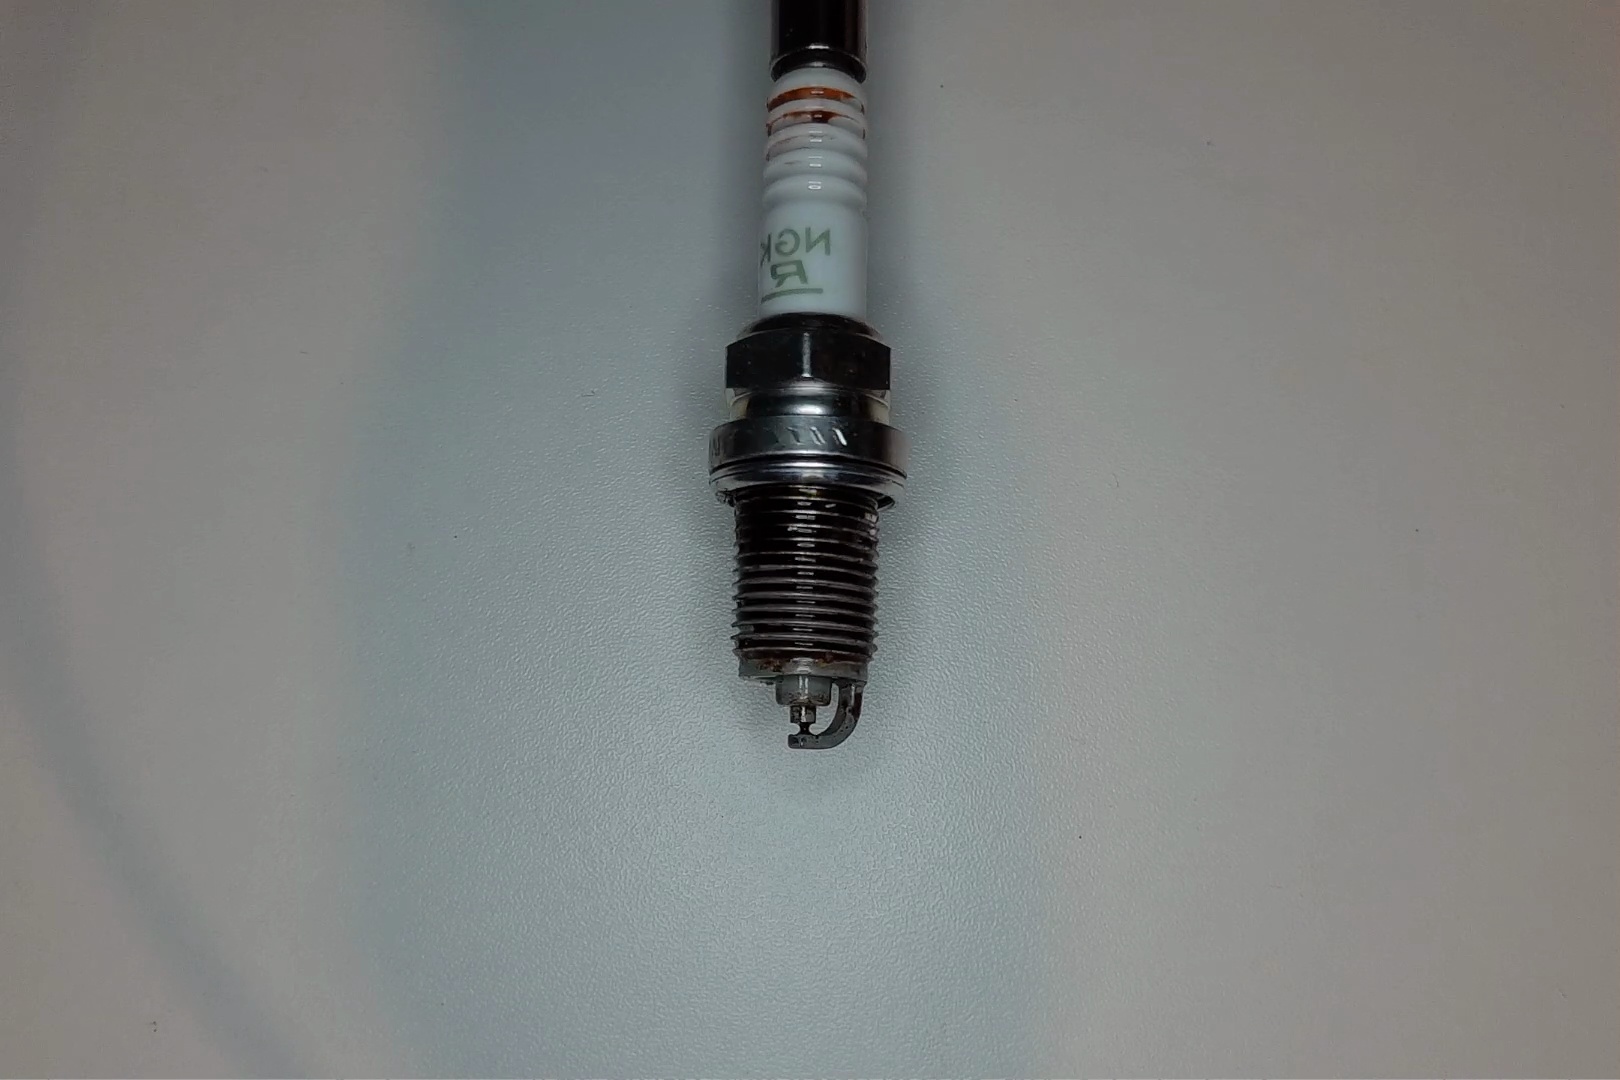
Label: anomaly